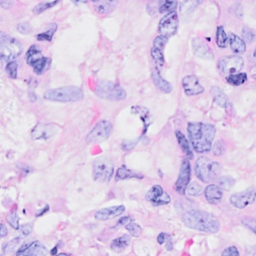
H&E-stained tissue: Breast